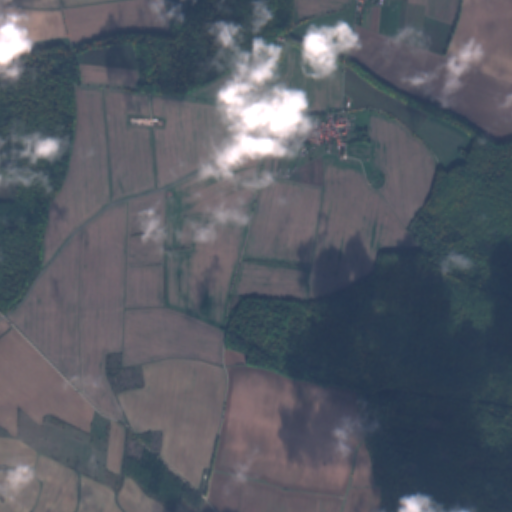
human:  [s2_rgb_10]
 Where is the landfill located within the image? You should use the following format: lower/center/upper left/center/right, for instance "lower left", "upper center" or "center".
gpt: The landfill is located in the upper left of the image.
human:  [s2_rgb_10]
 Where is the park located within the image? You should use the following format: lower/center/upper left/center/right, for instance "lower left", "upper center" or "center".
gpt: The park is located in the upper center of the image.
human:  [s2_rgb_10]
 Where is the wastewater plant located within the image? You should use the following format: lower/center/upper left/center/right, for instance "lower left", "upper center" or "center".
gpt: The wastewater plant is located in the upper right of the image.
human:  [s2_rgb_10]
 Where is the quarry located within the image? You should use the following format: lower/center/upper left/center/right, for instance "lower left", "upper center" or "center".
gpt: There is no quarry in the image.